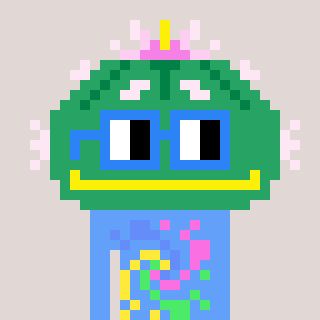
a pixel art character with square blue glasses, a peyote-shaped head and a blue-colored body on a warm background